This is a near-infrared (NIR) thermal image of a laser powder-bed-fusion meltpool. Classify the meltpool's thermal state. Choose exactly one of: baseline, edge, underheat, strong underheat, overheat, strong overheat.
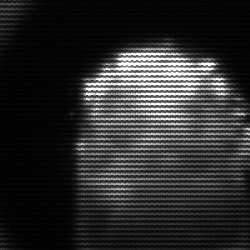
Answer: baseline